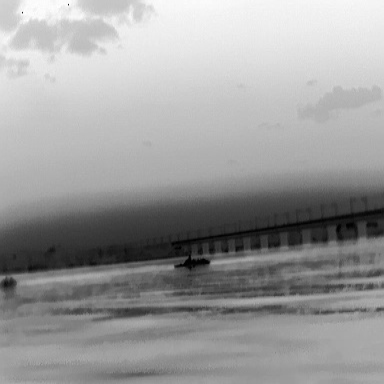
There is a warship in the infrared image.